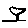
Label: tree